Question: I am 2 days into d3.js and I have build this draw structure used in tennis tournaments.

And the data that I start with is below -
'''
var data = [
[["Andy","Marin"],["David","Kei"],["Novak","Stani"],["Roger","Gael"],["Phili","John"],["Milos","Rafa"],["Tomas","Grig"],["Jo-Wi","Gill"]],
[["Marin","Kei"],["Stani","Roger"],["John","Rafa"],["Tomas","Jo-Wi"]],
[["Marin","Stani"],["John","Jo-Wi"]],
[["Stani","John"]]
];
'''
I don't know how but I arrived at the following code to achieve this (I used a lot of mbostock's code) -
'''
var playerOffsetX = 20;
rectY= 20;
rectGapY = 10;
matchGapY = 30;
rectX = 100;
matchY = 2 * rectY + rectGapY + matchGapY;
totalY = 8 * matchY;
var svg = d3.selectAll("svg");
var level = svg.selectAll(".level")
.data(data)
.enter().append("g")
.attr("transform", function(d, i) { return "translate(" + (i * 200) + "," + Math.pow(2,i)*matchY/2 + ")"; })
.attr("class", "level");
var match = level.selectAll(".match")
.data(function(d) { return d ; })
.enter().append("g")
.attr("transform", function(d, i, j) { return "translate(0," + (Math.pow(2,j)*i*matchY) + ")"; })
.attr("class", "match");
var player = match.selectAll(".player")
.data(function(d) { return d; })
.enter()
.append("g")
.attr("transform", function(d, i) { return "translate("+ (playerOffsetX) + "," + (i == 0 ? 0 : (rectY+rectGapY)) + ")"; })
.attr("class", "player");
player.append("rect")
.attr("width", rectX)
.attr("height", rectY)
.attr("class", "player");
player.append("text")
.attr("x", 3)
.attr("y", rectY / 2)
.attr("dy", ".35em")
.text(function(d) { return d; });
</script>
'''
Now here is my problem. I want to restructure by data as this -
'''
var data = [{ "level": 1, "matches": [{"seq": 1, "seeds": [1,16]}, {"seq": 2, "seeds": [8,9]}, {"seq": 3, "seeds": [4,13]}, {"seq": 4, "seeds": [5,12]},
{"seq": 5, "seeds": [2,15]}, {"seq": 6, "seeds": [7,10]}, {"seq": 7, "seeds": [3,14]}, {"seq": 8, "seeds": [6,11]}]},
{ "level": 2, "matches": [{"seq": 9, "seeds": [0,0]}, {"seq": 10, "seeds": [0,0]}, {"seq": 11, "seeds": [0,0]}, {"seq": 12, "seeds": [0,0]}]},
{ "level": 3, "matches": [{"seq": 13, "seeds": [0,0]}, "seq": 14, "seeds": [0,0]}]},
{ "level": 4, "matches": [{"seq": 15, "seeds": [0,0]}]}];
'''
... and I cannot figure out what I should change in my code.
Of course, I have another problem. You can see that I do not have links connecting the winners across the levels. I need them. I considered cluster layout but I guess I will have to restructure by data to suit. My case is quite reverse of a cluster case.
(Mukul)
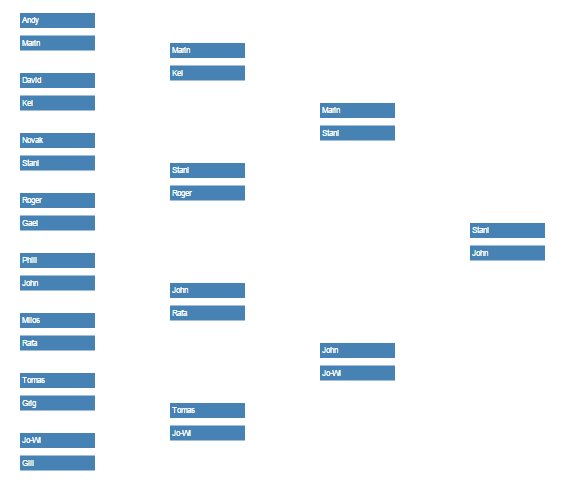
Answer: The structure you want it to become should work just as well as the original one, since it's still essentially a 3-level array as before, but since you're now wrapping things in Objects, you have to adjust the way the sub-arrays are accessed when rendered. I've marked those 3 places like '<-- THIS':
'''
var level = svg.selectAll(".level")
.data(data)
.enter().append("g")
.attr("transform", function(d, i) { return "translate(" + (i * 200) + "," + Math.pow(2,i)*matchY/2 + ")"; })
.attr("class", "level");
var match = level.selectAll(".match")
.data(function(d) { return d.matches ; })// <-- THIS
.enter().append("g")
.attr("transform", function(d, i, j) { return "translate(0," + (Math.pow(2,j)*i*matchY) + ")"; })
.attr("class", "match");
var player = match.selectAll(".player")
.data(function(d) { return d.seeds; })// <-- THIS
.enter()
.append("g")
.attr("transform", function(d, i) { return "translate("+ (playerOffsetX) + "," + (i == 0 ? 0 : (rectY+rectGapY)) + ")"; })
.attr("class", "player");
player.append("rect")
.attr("width", rectX)
.attr("height", rectY)
.attr("class", "player");
player.append("text")
.attr("x", 3)
.attr("y", rectY / 2)
.attr("dy", ".35em")
.text(function(d) { return getPlayerByIdOrSomethingLikeThat(d); });// <-- THIS
'''
Unless I'm overlooking something, that'll work.
Regarding the 2nd question, I think the force layout (not cluster) is what you'll want look at and learn from -- not because the force layout is moving nodes around (which you're not) but because most force layout examples have nodes AND links (which you do too). In that case, you want to express the links as an Array of Objects that map 'source' to 'target':
'''
[
{ source: {...}, target: {...} },
{ source: {...}, target: {...} },
{ source: {...}, target: {...} },
...
]
'''
because then you can do the whole 'd3.select(...).selectAll(...).data(...).enter().append('line')' business as usual, to append the lines that connect them. I.e. that would be convenient since it is a 1 to 1 mapping between source-target pairs to SVG '<line>'s). So one task you have is to figure out how to extract those links out of your data structure. But before that, you have to figure out what 'source' and 'target' actually are, and I'm not entirely sure what would work best. It can't just be a player object, since in your case it's the same player in both places. So the 'source' and 'target' have to encapsulate 'level' as well, and anyway, you need 'level' in order to determine the x-positions of each end of the lines. And 'seq' is a 3rd thing you need in 'source' and 'target', since that's the way to determine the lines' y-positions. My recommendation is to hand-code two such links into a 'links' array, then figure out how to render them as lines. Once you arrive at a way that works, figure out how to build 'links' programmatically, from 'data'. Hope that helps.